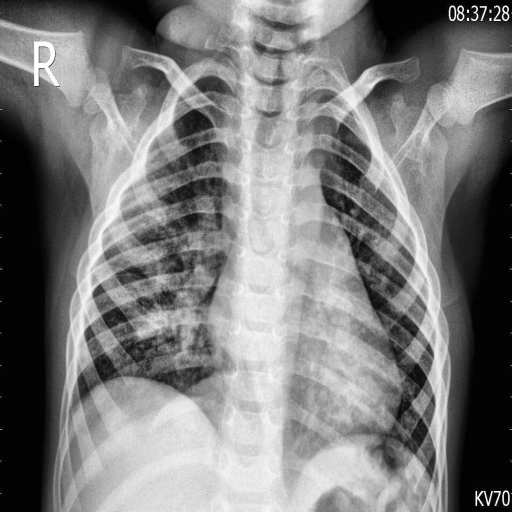
Finding: PNEUMONIA